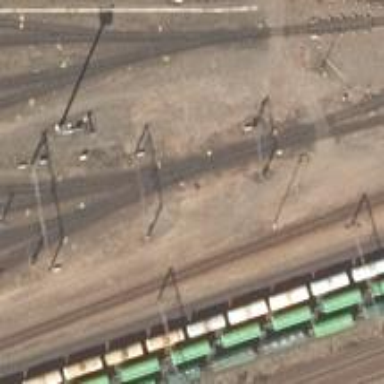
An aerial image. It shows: Rail yard with electrified contact lines for the trains.